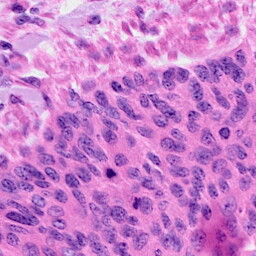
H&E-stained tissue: Cervix